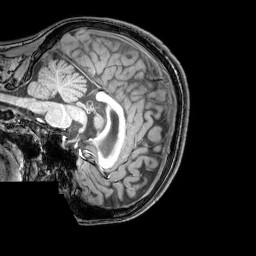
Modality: T1w
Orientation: sagittal
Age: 20
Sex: female
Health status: healthy
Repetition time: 0.081 s
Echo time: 0.037 s